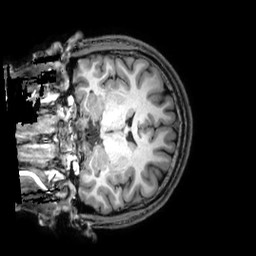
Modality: T1w
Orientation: coronal
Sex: male
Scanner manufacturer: philips
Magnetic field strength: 3 T
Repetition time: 0.008254 s
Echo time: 0.00379 s